Aerial crown-view tile of a tropical tree (Barro Colorado Island, Panama), acquired 20250124:
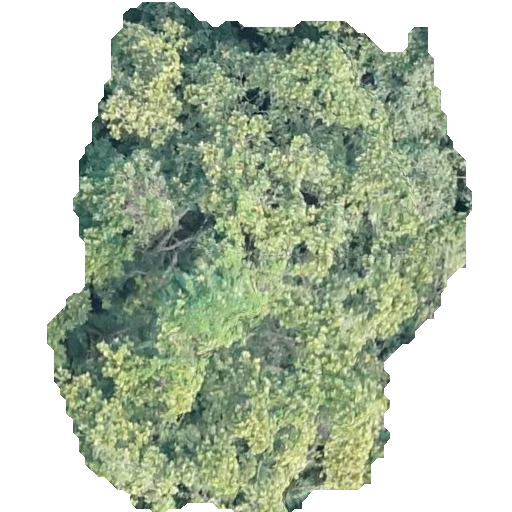
Species: Anacardium excelsum
GBIF accepted scientific name: Anacardium excelsum
Crown area: 227.067 m²